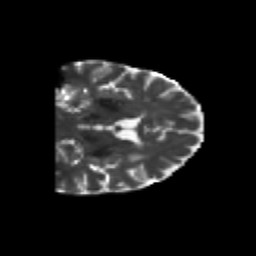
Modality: T2w
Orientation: coronal
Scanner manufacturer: siemens
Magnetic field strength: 3 T
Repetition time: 6.8 s
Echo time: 0.093 s